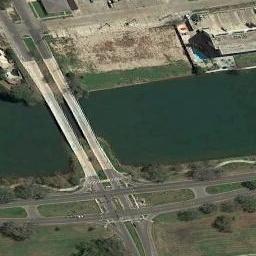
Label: bridge